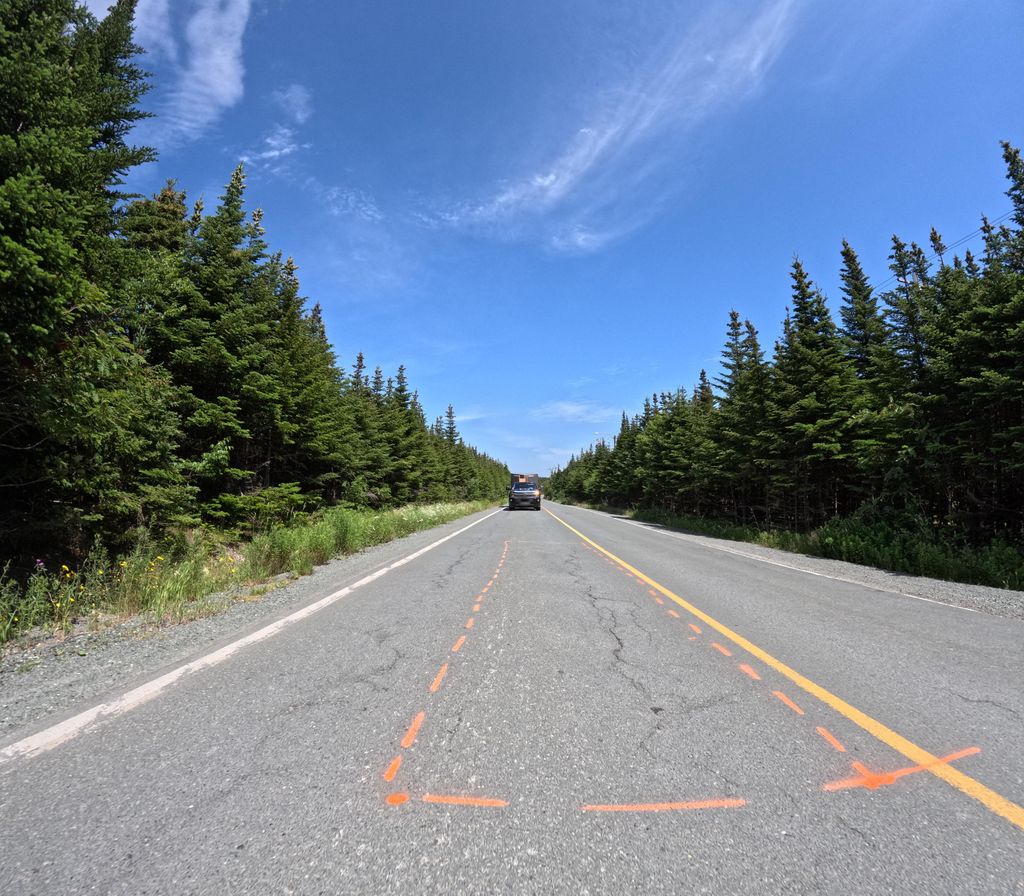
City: st_johns